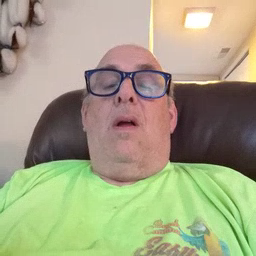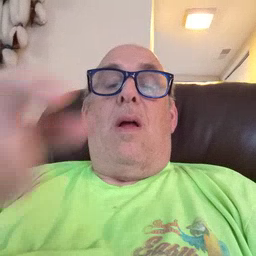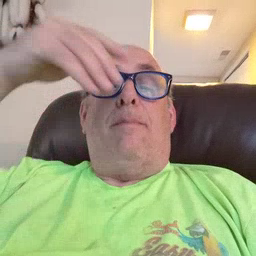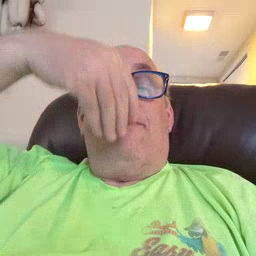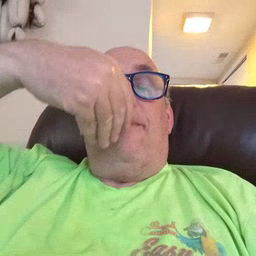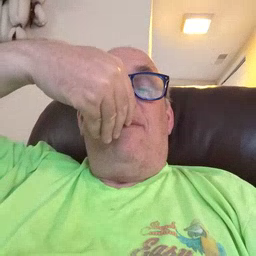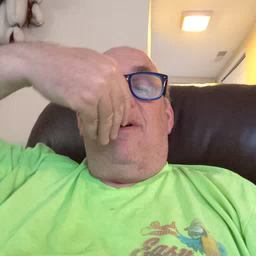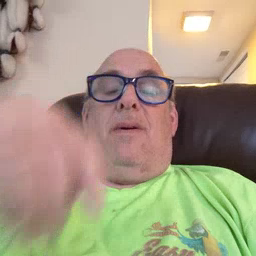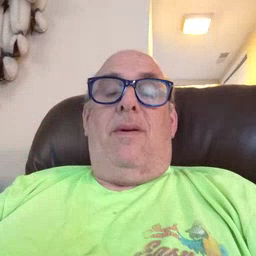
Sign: pizza